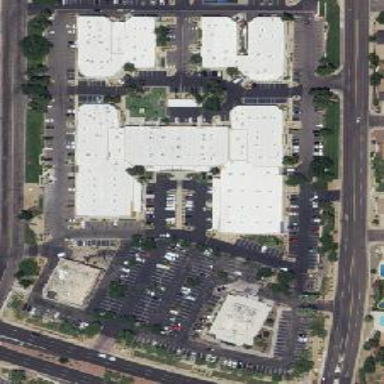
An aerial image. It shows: Retail building.